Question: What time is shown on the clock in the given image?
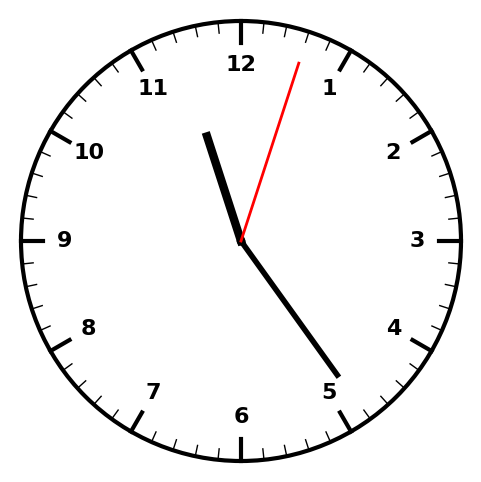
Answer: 11:24:03